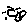
Label: sun